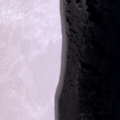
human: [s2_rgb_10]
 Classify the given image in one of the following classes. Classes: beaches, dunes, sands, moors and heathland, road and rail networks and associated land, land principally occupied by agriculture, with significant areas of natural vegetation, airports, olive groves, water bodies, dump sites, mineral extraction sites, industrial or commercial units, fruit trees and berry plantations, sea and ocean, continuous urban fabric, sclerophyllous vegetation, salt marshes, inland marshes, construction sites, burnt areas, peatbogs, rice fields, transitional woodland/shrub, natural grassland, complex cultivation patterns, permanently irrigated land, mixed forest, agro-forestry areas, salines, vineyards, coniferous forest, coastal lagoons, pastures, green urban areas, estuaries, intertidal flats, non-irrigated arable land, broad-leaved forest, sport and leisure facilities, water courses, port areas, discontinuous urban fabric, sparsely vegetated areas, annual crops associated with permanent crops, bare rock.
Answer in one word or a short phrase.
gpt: sea and ocean